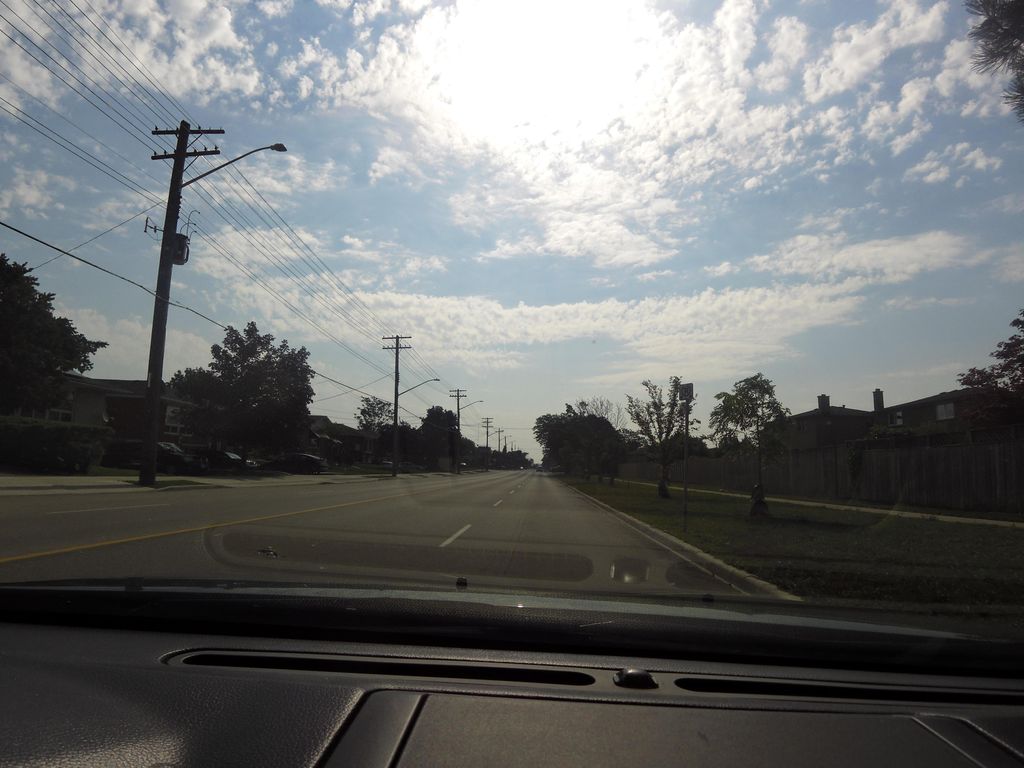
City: hamilton